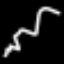
Label: squiggle